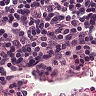
Metastatic tissue present: no